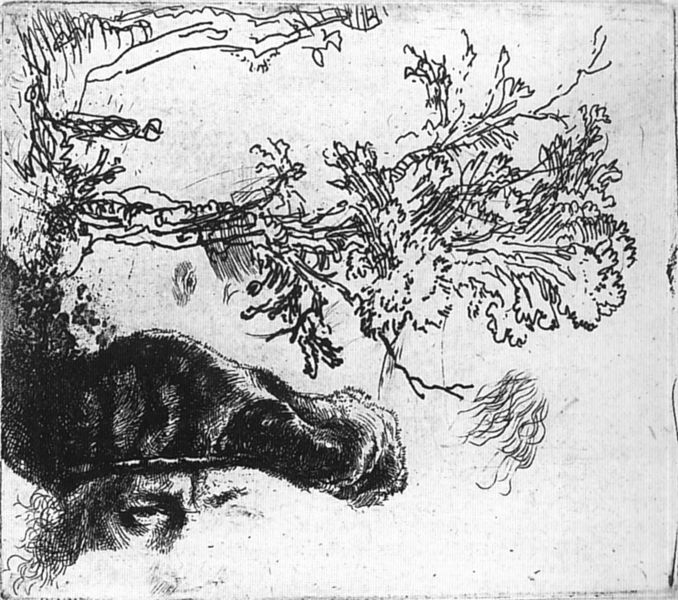
Titel: Modellblatt mit Selbstbildnis
Künstler: Harmensz van Rijn Rembrandt
Institution: Amsterdam, Rijksprentenkabinett
Schlagwörter: baum, blätter, kopf, laub, mann, schatten, weiß, haar, hut, nase, schwarz, skizze, stirn, zeichnung, kappe, mütze, augen, falten, portrait, ast, auge, haare, pflanzen, federhut, japan, studie, detail, tusche, zweig, entwurf, gedreht, fragment, barett, tuschezeichnung, unvollständig, tushce, aufgen, portrauit